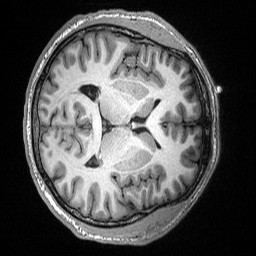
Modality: T1w
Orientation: axial
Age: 26
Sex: male